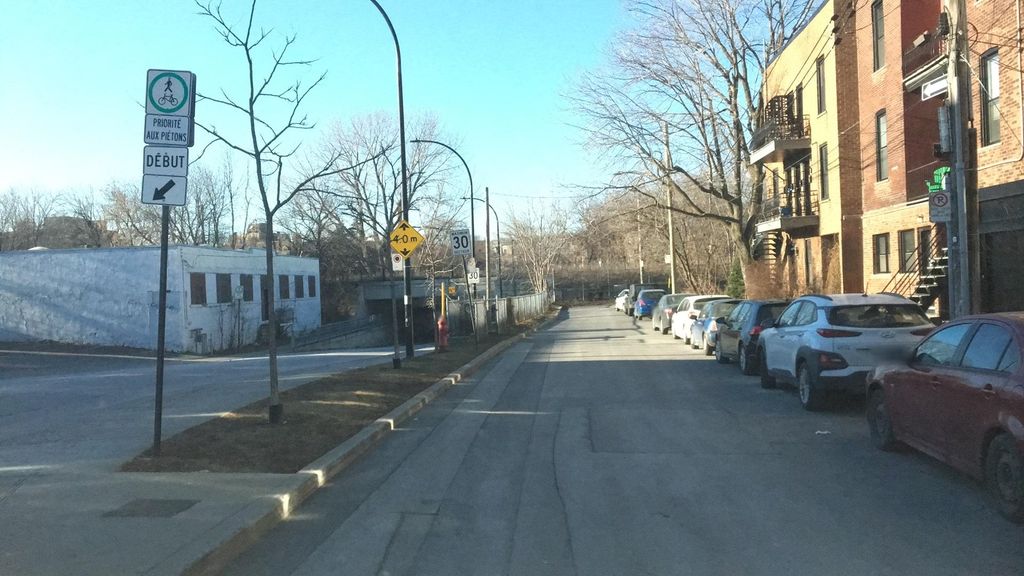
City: montreal